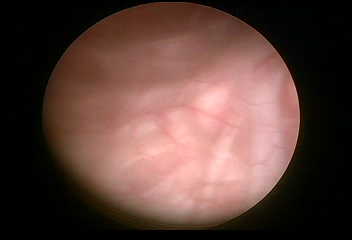
Modality: WLC
Class: Normal mucosa
Bladder cancer association: No